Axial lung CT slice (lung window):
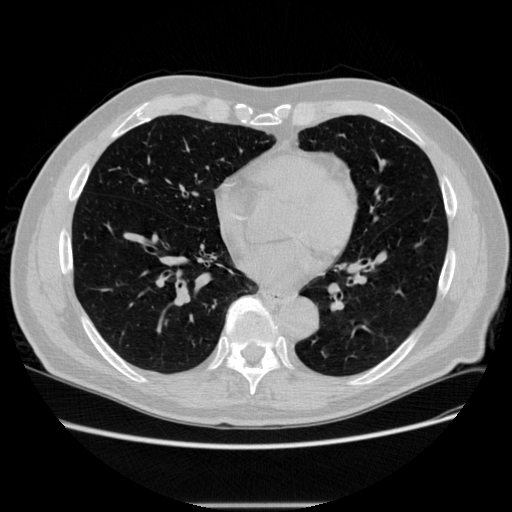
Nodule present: no